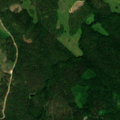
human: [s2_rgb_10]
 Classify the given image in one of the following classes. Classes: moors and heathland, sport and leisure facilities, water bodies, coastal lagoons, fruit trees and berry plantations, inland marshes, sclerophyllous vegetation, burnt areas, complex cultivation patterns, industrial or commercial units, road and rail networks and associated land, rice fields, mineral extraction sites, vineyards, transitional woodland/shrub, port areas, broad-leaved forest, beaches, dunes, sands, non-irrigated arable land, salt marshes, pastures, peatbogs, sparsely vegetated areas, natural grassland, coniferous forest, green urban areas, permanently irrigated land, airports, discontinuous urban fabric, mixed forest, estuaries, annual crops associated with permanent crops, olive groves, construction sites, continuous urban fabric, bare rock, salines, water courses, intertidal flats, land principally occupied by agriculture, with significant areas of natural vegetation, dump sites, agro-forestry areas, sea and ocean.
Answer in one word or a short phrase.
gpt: coniferous forest, transitional woodland/shrub